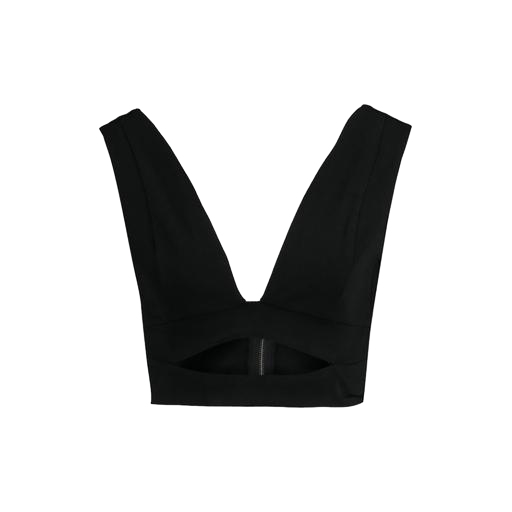
black double-v cropped top, black cutout-back crop top, black keyhole crop top, white background